Question: I have an NSView inside my main view that is preventing my window/main view from resizing correctly. Even when I go fullscreen, My main view can't fill the screen (there's some black space at the right). I know that the cause is that particular view (or something inside) as when I delete it my app behaves normally. What would cause an NSView to "control" growing of its window?
Here are the constraints on that view:

I've found an 'NSTextField' inside which had hugging proiorty set to 750. I've taken it down to 250, now it DOES grow, but I can't shrink it down from "some" size. I'm calling it "some" size because it has nothing special: it's a bit less than my native fullscreen width, and it's different than my IB width.
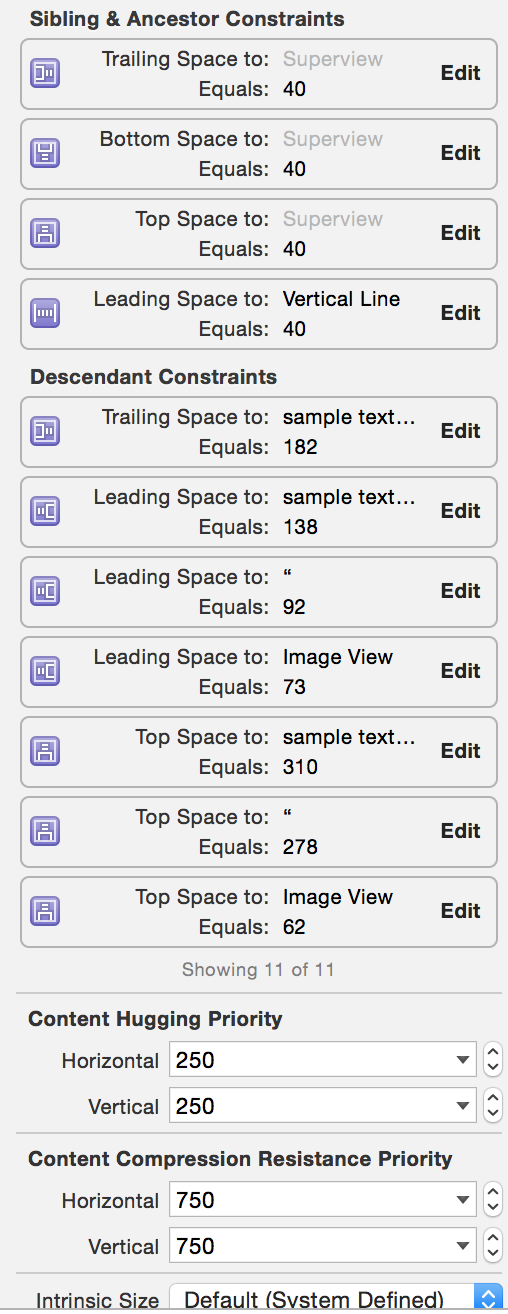
Answer: In general, constraints with priorities higher than 'NSLayoutPriorityWindowSizeStayPut' (500) can force the size of a window. That includes the implicit constraints generated by intrinsic content size, if a view has such, which have the priorities set for content hugging and compression resistance.
So, if you have a text field whose horizontal content hugging priority is, say, 750 and there's a chain of constraints that connect its leading and trailing edges to the window's content view's edges (or, similarly, relate the text field's width to the content view's width), then the window won't be able to grow large enough to "stretch" that text field.
Likewise, if the text field's horizontal compression resistance is high, the window won't be able to shrink to the point where the text field would have to be compressed.